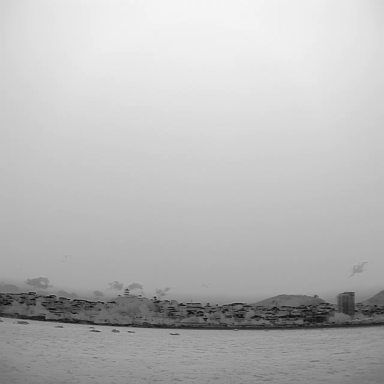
There are eight bulk_carriers in the infrared image.